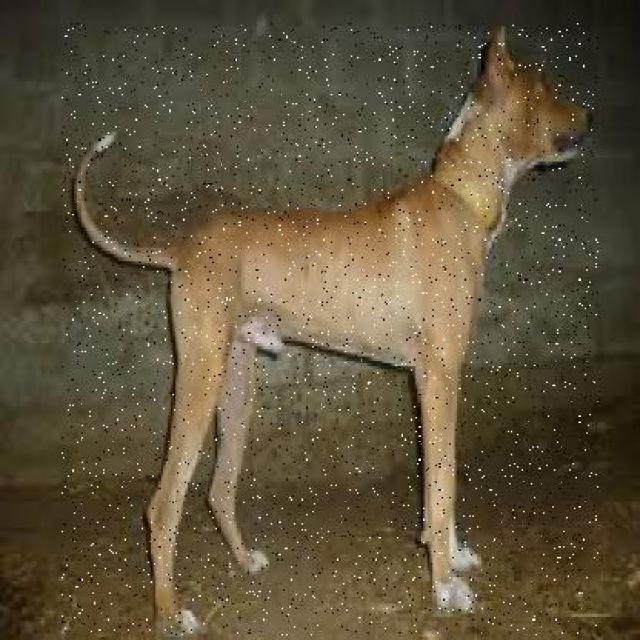
Healthy canine skin — no visible lesions, inflammation, or abnormalities. The skin and coat appear normal.